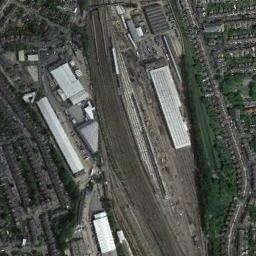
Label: railway_station